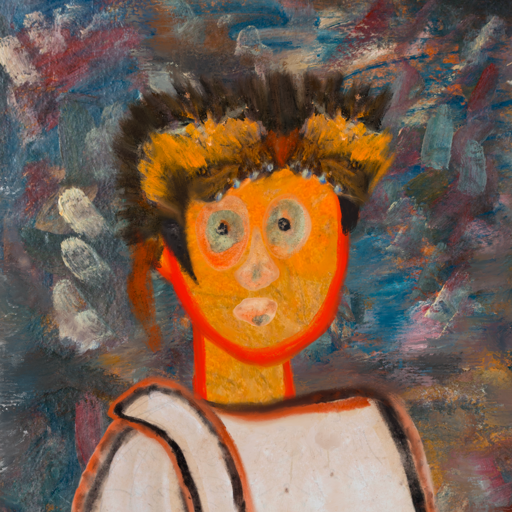
Background: Boggyland, Head And Neck Front: Sisters, Face Front: Childish, Bust: Roy_Bahadur, Hair Front: Roy_Bahadur, Head Accessory: Gypsy_Queen, Second Necklace: Blank, Necklace: Blank, Baby: Blank